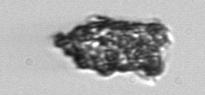
Label: Tintinnopsis